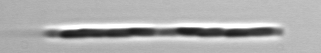
Label: Leptocylindrus